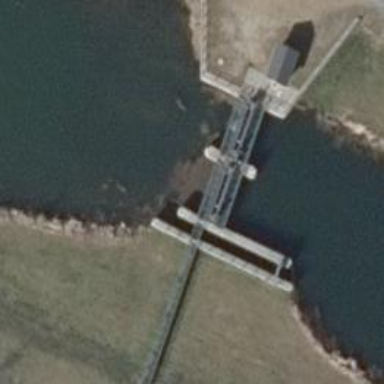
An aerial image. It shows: Weir in waterway.